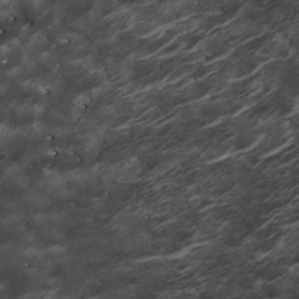
Label: non_frost